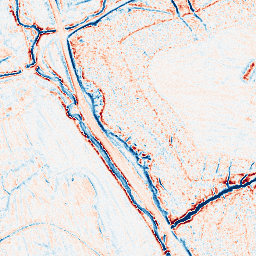
Category: edge_preserving
Decomposition family: anisotropic_diffusion
Decomposition parameters: iterations: 10
kappa: 100
gamma: 0.15
Upsampling method: quintic
Upsampling parameters: scale: 4
Upsampling scale: 4